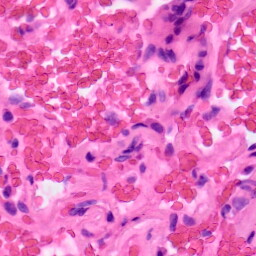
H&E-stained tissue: Lung